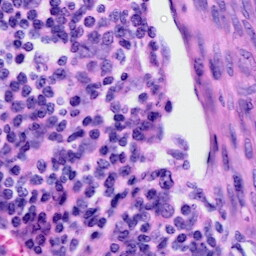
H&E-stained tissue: Cervix